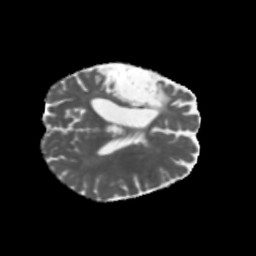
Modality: MD
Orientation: axial
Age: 56
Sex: female
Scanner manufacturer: siemens
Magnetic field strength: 3 T
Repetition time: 5.47 s
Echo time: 0.0854 s